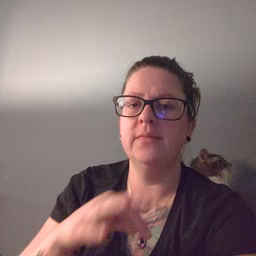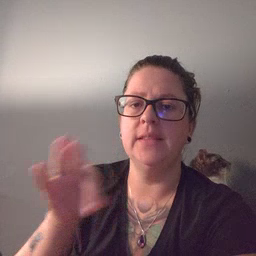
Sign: feet